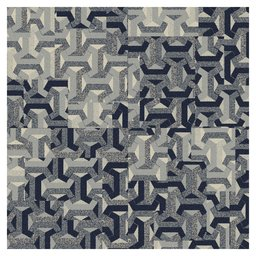
Label: decoration